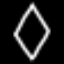
Label: diamond